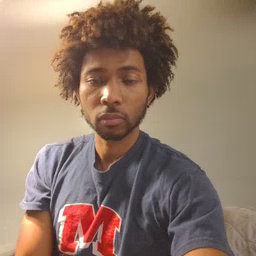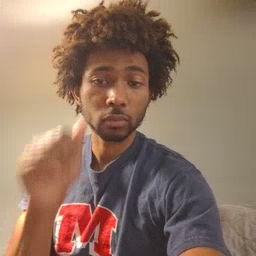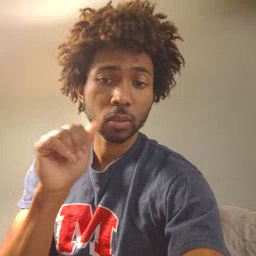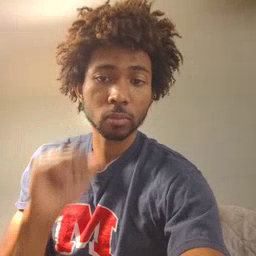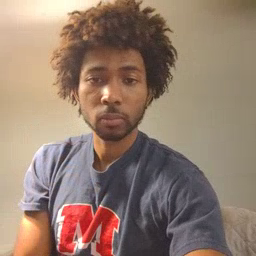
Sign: aunt